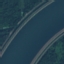
Label: River